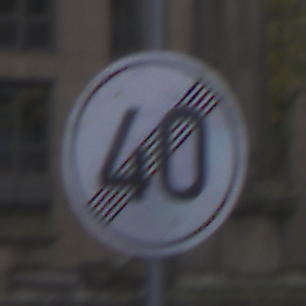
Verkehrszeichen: EndeGeschwindigkeit40
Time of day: SunriseSunset
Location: Outdoor (Urban)
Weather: PartlyCloudy
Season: NotSpecified
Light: Natural